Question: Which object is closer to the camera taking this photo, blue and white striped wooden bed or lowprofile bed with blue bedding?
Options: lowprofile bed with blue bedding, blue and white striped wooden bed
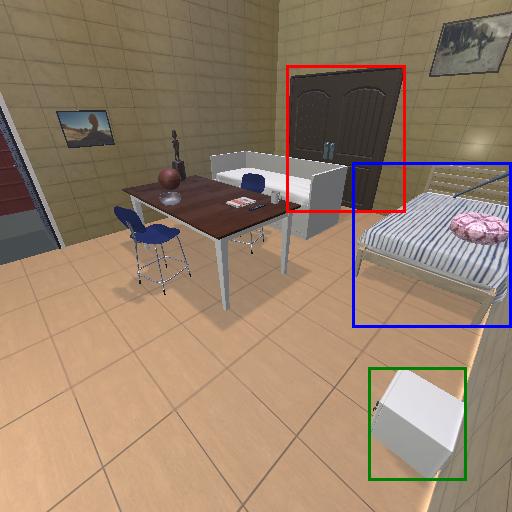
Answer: lowprofile bed with blue bedding